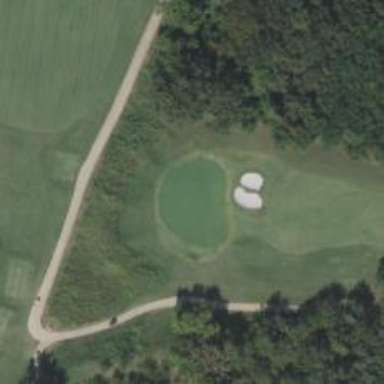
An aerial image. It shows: Golf hole.